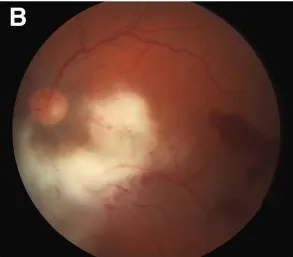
Progression of the retinal lesions with a mild vitritis. Enlarging the peripapillary infiltrate with new adjacent retinal hemorrhages in the left eye There were suggestions of subretinal inflammation clinically, but unfortunately, not visible in photos.
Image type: ophthalmic_imaging (fundus_photograph)